Question: I am a subscriber for "Always On" option on Google AppEngine. I do not understand why does GAE have to start new instances when there are already "Always On" instances that are turned on and that have big number of requests at that time.
This drives me crazy since it nullifies what I get with the AlwaysOn subscription. Any ideas how to fix this behavior? I have latency problems because of this which I wanted to remove by using AlwaysOn. I am thinking of cancelling subscription since it just does not work.

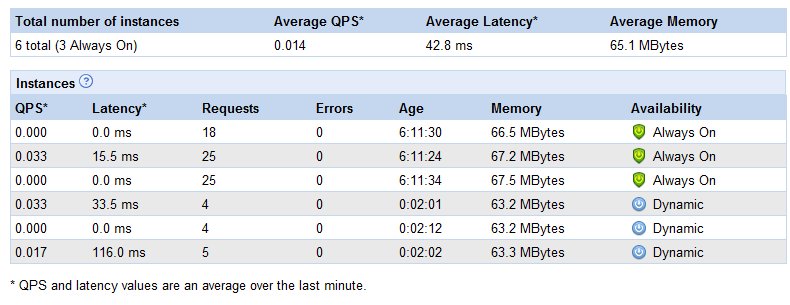
Answer: The only thing AlwaysOn does is ensure that there is always some instance to serve your requests, even if your application has endured a prolonged time without any traffic. At least to my knowledge, it doesn't change anything when it comes to the scaling algorithm App Engine uses to determine whether a need of new instance arises.
Unfortunately, little is known about the details of this behavior of GAE (i.e. deciding when to start new instance). It might be that your application had a lot of traffic recently, a lot of traffic yesterday at the same time of day, lot of traffic last week on the same weekday at the same time, etc. Either of these factors (and most likely many more unknown ones) might have impact on number of instances GAE delegates for your application.
I can sympathize with your complaints about latency issues but in my experience the AlwaysOn feature reduced them by quite a lot. Nevertheless, one must remember that low latency is the priority of GAE as a service - it's the ability to handle gigantic traffic consistently without the need of explicit scaling.